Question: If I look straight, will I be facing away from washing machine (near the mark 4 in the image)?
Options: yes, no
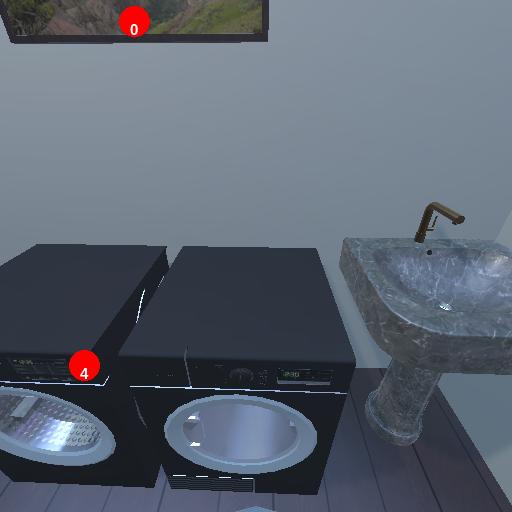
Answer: yes